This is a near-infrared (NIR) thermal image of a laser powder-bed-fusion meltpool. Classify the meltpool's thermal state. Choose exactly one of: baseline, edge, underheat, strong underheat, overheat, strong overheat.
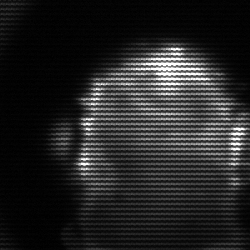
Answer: baseline